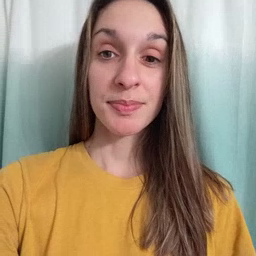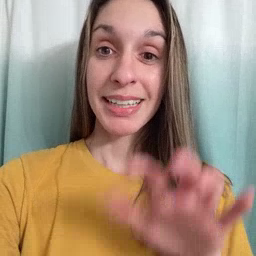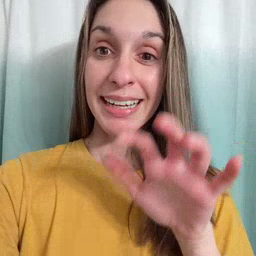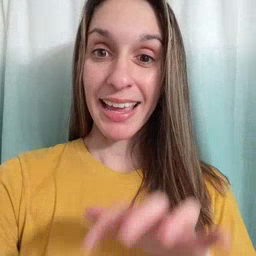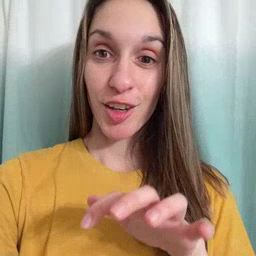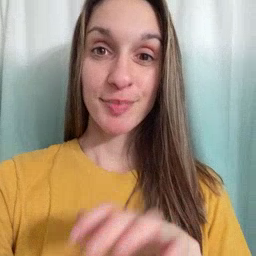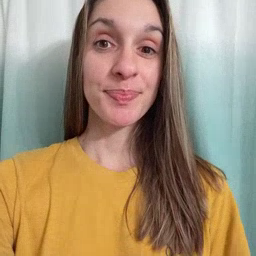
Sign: alligator